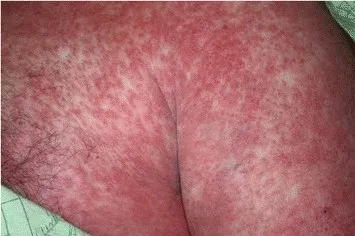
Day 3 of hospital admission, before initiation of systemic steroid therapy. Numerous small studded pustules on an erythematous background with numerous erythematous macules and papules coalescing into plaques are noted in various body parts.
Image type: medical_photograph (skin_photograph)